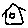
Label: house